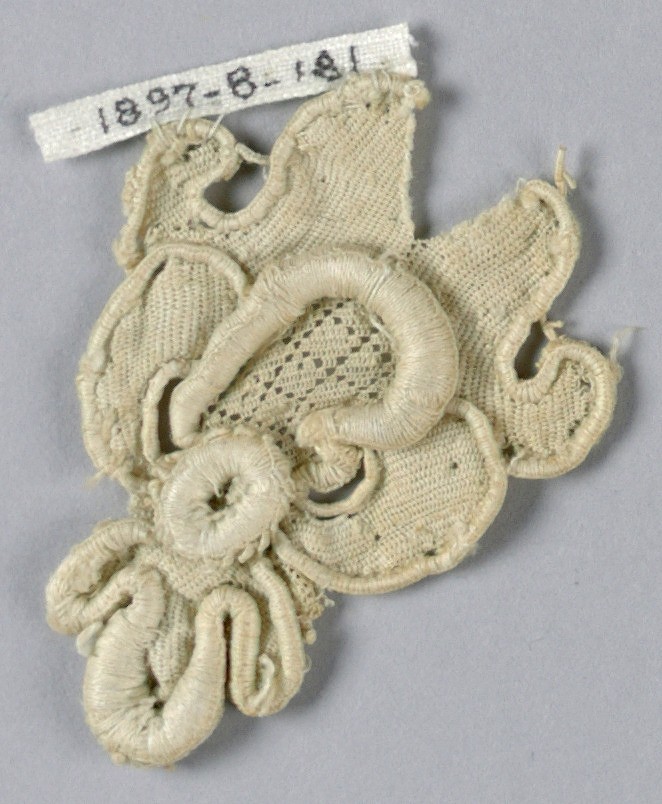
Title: Fragment
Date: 17th century
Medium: linen Technique: needle lace
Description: Fragment in a pattern with a blossom with deeply scalloped petals. Central superimposed rosette. Diamond diaper pattern on one petal.